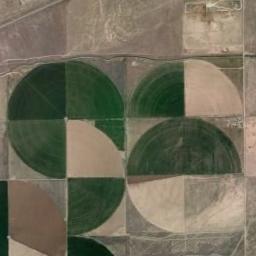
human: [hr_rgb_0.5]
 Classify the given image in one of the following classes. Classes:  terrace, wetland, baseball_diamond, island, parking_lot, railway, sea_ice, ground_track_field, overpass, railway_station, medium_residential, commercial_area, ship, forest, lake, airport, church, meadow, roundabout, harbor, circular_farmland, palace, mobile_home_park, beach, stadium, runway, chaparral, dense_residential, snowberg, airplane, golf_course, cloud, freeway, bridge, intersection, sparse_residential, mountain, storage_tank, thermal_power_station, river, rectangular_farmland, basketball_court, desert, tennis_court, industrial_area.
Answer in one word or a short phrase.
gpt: circular_farmland